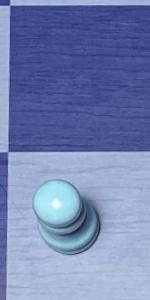
Label: Pawn_White